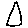
Label: triangle